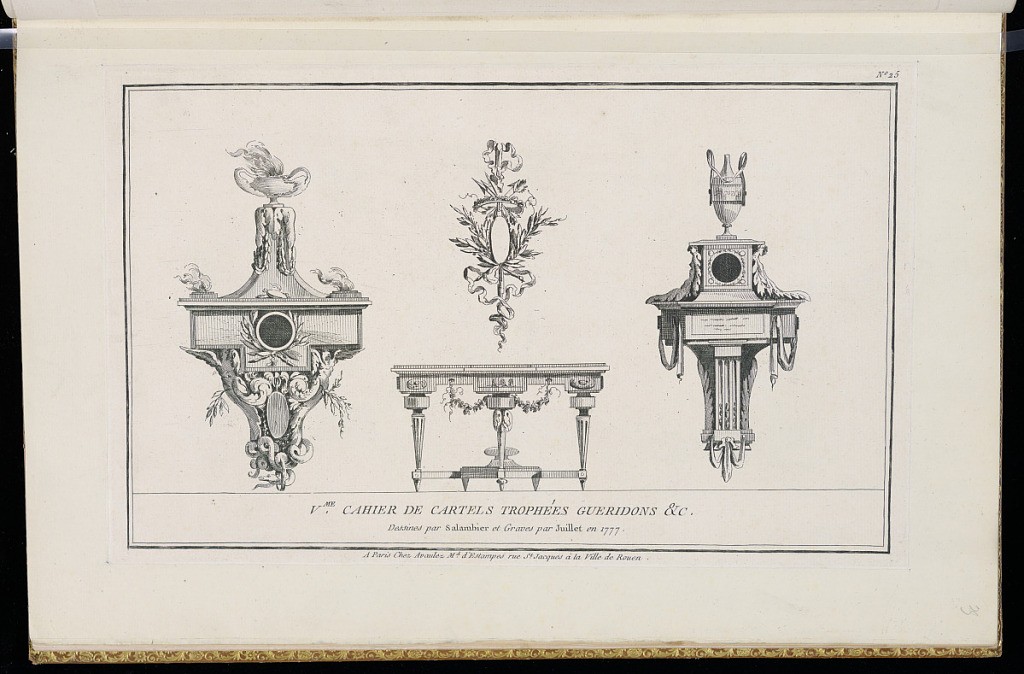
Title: Title Page and Designs for Cartel Clock Cases, Trophy, and Console Table
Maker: Henri Sallembier, French, ca. 1753 - 1820
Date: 1777
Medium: Etching on laid paper
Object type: Print
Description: Title page for a series of ornament prints with two designs for cartel clock cases (wall clock cases), flanking a hanging ornamental trophy with a cartouche, ribbons, leaves, and arrows, above a three-legged console table decorated with rosettes, fluted columns, fleurons, and festoons of leaves and flowers. The cartel clocks feature vase finials, incense burners, fleurons, leaves, fluting, wings, cartouches, and snakes. The plate is titled, dated, and numbered.